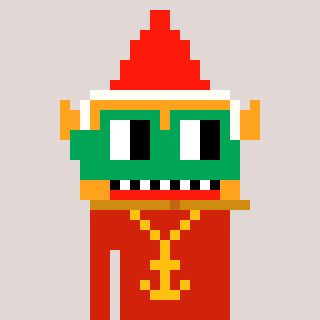
a pixel art character with square green glasses, a gnome-shaped head and a red-colored body on a warm background